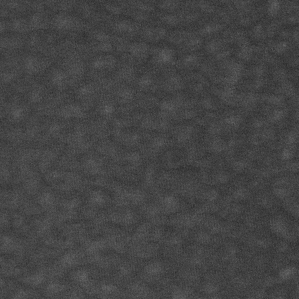
Label: frost